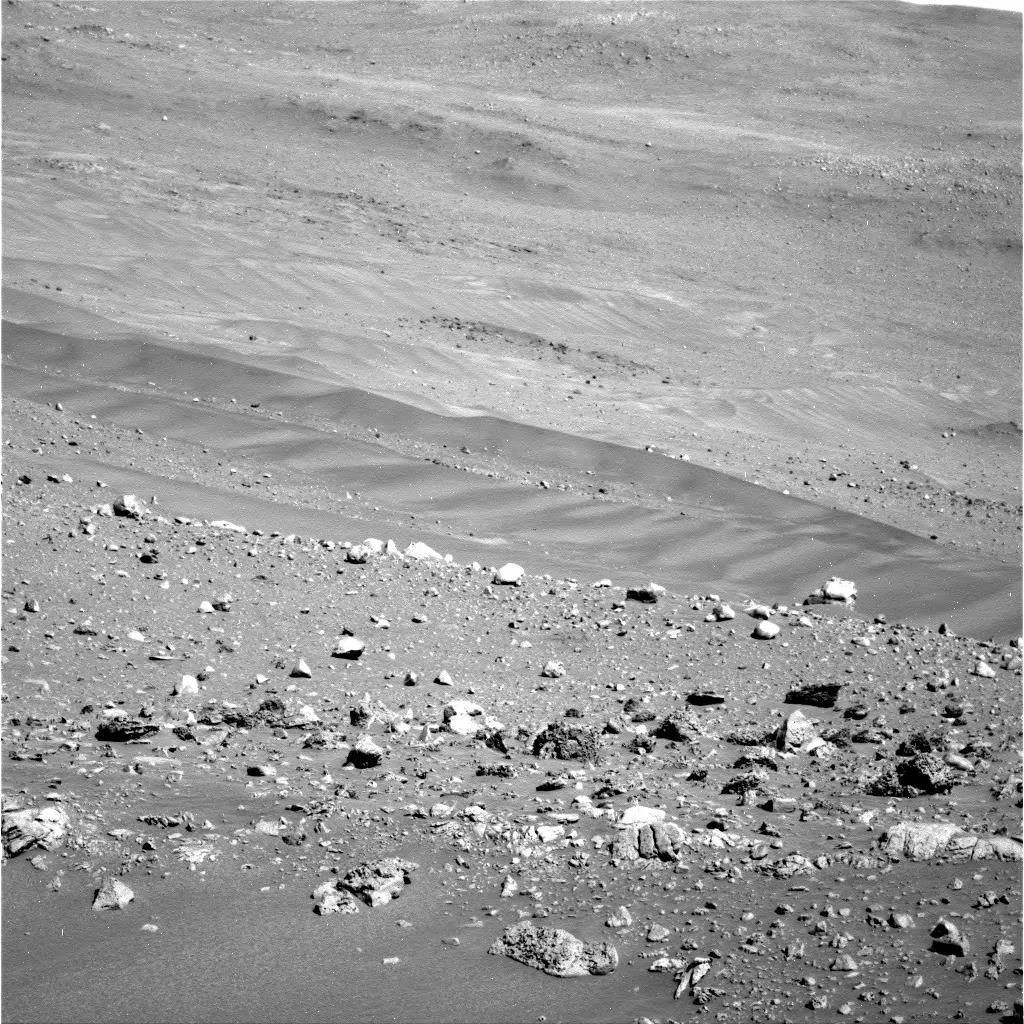
Terrain classes present: Gravel / Sand / Soil, Rock, Shadow, Sky / Distant Mountains